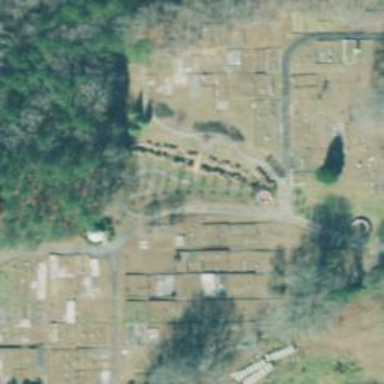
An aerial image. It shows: Grave yard.